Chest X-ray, PA view. Patient: 39 years old, sex F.
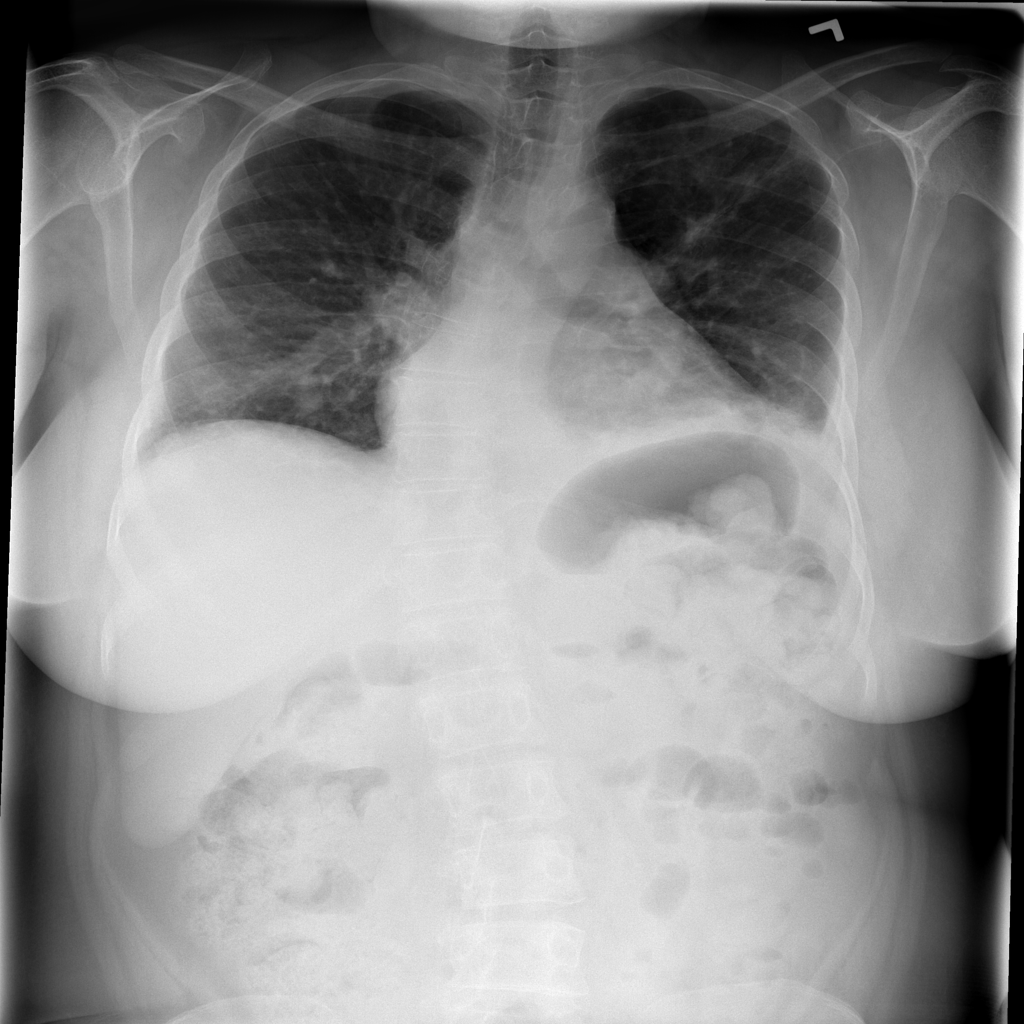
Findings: Effusion